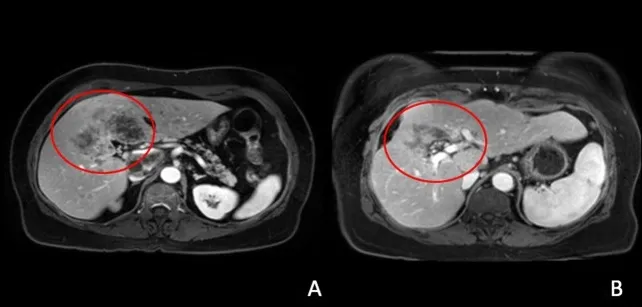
MRI pre- and post-treatment with decreased size and enhancement of lesions in liver.
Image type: radiology (mri)